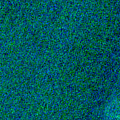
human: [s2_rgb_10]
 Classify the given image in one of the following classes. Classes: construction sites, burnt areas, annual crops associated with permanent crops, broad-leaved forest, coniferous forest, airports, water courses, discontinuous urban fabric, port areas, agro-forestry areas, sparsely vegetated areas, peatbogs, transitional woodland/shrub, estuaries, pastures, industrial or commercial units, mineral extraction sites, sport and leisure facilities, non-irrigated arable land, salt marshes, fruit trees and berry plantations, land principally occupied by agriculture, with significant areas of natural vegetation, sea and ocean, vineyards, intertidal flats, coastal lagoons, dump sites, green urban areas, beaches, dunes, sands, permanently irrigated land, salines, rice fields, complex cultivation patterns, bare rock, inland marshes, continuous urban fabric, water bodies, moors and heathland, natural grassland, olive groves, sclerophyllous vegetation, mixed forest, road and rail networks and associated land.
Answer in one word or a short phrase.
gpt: sea and ocean